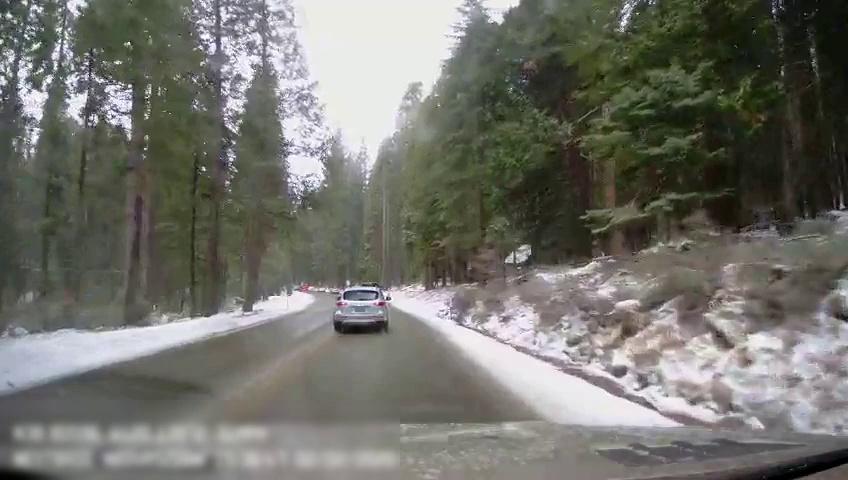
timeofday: Day
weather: Snowy
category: Drivable Space
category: Vehicles | Car
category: Vehicles | Truck
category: Vehicles | SUV
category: Lanes | Opposite Lane